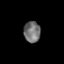
Tissue: prostate
Cell type: NK cells
Senescence score: 0.7772
Nuclear area (px): 340
Mean DAPI intensity: 114.212